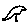
Label: bird